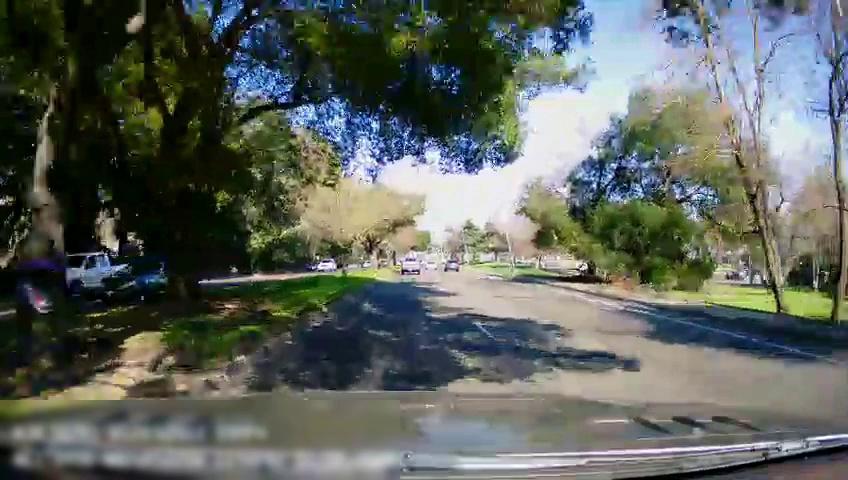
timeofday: Day
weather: Sunny
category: Drivable Space
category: Vehicles | Truck
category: Vehicles | SUV
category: Vehicles | Car
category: Vehicles | Truck
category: Vehicles | Car
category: Lanes | Current Lane
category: Lanes | Alternate Lane